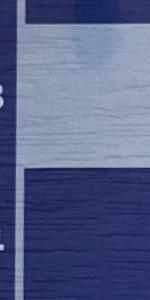
Label: Empty